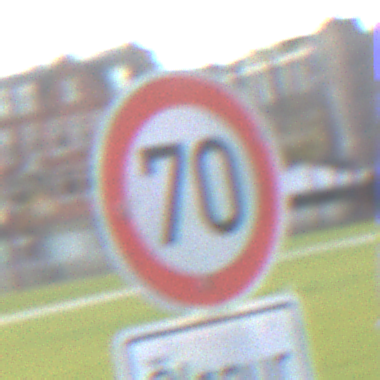
Verkehrszeichen: Geschwindigkeit70
Zusatzzeichen unten: HinweiseAufGefahrenDurchVerbaleAngabe1
Umgebung: Outdoor, Suburban
Tageszeit: MorningAfternoon
Wetter: PartlyCloudy
Licht: Natural
Jahreszeit: NotSpecified
Kontrast: MediumContrast